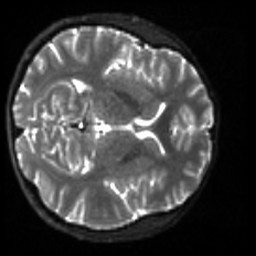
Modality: sbref
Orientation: axial
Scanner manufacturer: siemens
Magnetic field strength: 3 T
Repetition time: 4 s
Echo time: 0.0594 s